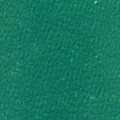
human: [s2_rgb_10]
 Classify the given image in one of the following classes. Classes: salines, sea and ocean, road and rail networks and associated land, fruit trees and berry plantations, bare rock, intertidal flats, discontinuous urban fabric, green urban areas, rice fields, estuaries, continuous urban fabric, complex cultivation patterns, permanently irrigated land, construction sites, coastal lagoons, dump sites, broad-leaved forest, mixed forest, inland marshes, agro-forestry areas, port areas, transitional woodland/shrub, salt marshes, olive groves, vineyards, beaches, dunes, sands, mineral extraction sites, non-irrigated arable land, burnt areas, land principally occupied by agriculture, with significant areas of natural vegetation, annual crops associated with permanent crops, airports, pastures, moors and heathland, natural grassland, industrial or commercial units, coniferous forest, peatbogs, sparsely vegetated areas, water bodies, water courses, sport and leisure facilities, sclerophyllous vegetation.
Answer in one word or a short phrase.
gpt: sea and ocean